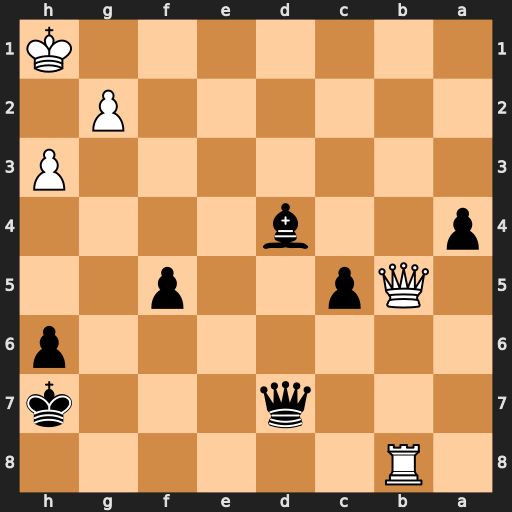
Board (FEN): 1R6/3q3k/7p/1Qp2p2/p2b4/7P/6P1/7K
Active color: b
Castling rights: -
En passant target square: -
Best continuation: Qxb5 Rxb5 a3 Ra5 Bb2